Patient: sex M, age 73
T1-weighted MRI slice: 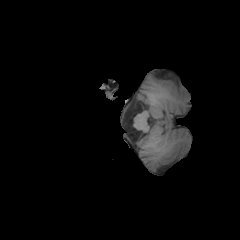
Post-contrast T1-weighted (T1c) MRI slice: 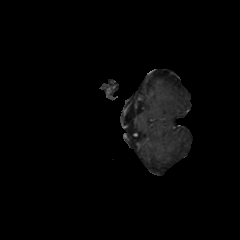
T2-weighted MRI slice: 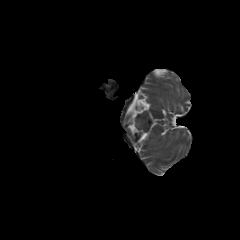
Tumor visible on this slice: no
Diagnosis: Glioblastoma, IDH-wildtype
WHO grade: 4